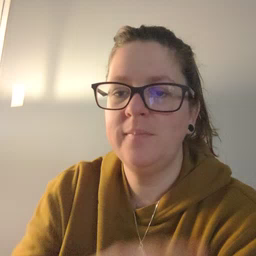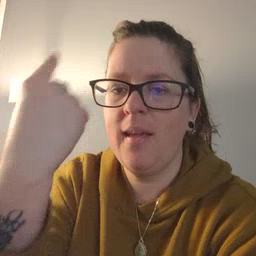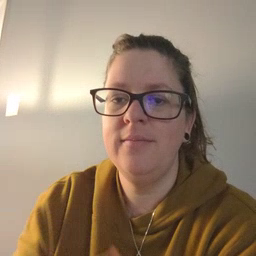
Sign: black